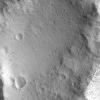
Atmospheric dust classification: not_dusty